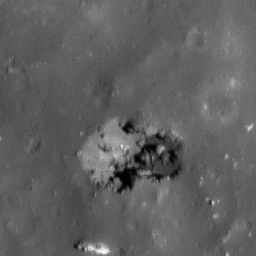
Pit: Tycho 16
Host crater: Tycho
Host type: impact_melt
Lunar coordinates: latitude -43.102, longitude 347.78